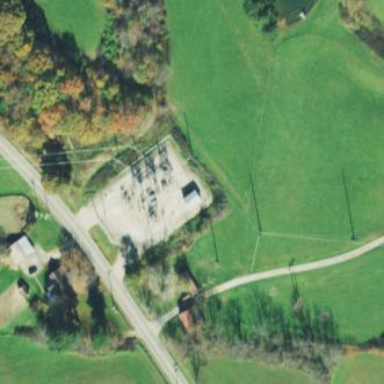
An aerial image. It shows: Power substation.